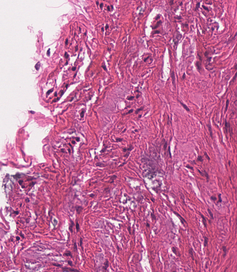
Tumor epithelial tissue: no
Tumor-associated stroma tissue: yes
Normal tissue: no